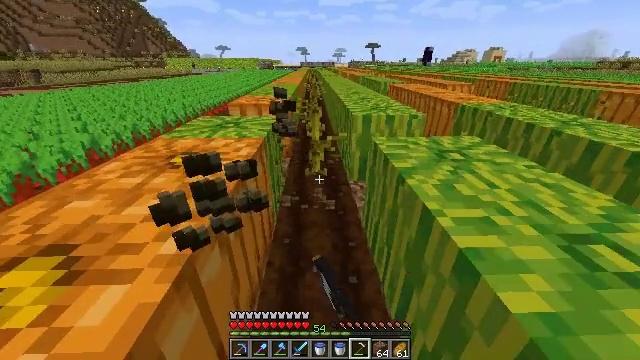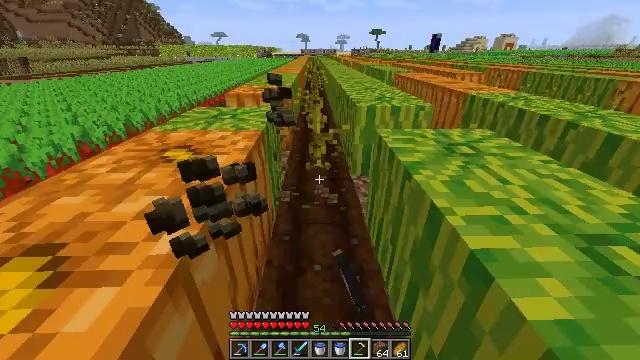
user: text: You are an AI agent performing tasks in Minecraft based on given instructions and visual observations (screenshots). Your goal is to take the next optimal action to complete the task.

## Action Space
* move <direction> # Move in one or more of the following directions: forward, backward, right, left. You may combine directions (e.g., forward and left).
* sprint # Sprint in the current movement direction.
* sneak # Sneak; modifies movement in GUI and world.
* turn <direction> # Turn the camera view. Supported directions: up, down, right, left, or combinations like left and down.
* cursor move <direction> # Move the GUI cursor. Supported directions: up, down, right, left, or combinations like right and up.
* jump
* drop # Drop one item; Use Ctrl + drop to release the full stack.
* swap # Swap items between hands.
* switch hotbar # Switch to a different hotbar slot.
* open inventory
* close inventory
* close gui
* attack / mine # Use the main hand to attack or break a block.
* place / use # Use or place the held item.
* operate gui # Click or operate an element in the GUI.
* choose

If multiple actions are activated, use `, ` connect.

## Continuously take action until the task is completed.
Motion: motion action
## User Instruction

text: Attack the attached melon stem to remove it.
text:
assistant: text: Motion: move back, sprint, turn down, attack / mine
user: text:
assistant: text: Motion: sprint, attack / mine